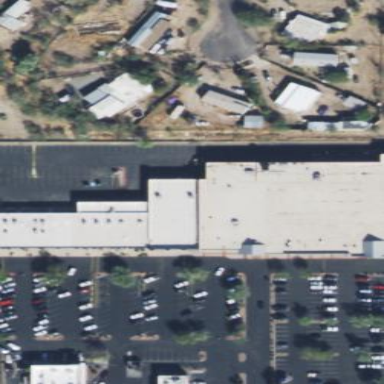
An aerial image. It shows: Building that houses supermarket.